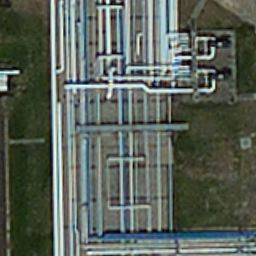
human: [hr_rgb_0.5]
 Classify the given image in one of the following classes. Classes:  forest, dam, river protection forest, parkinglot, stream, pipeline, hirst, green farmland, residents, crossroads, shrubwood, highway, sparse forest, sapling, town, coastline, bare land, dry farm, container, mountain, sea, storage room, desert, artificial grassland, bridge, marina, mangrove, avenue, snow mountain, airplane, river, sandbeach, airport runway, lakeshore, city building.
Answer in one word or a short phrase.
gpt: pipeline